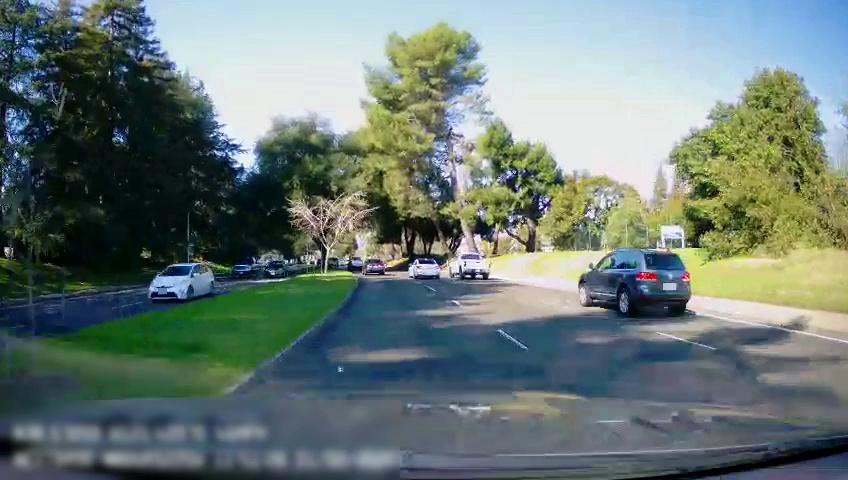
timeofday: Day
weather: Sunny
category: Drivable Space
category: Drivable Space
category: Vehicles | Car
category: Vehicles | SUV
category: Vehicles | Car
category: Vehicles | Car
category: Vehicles | Truck
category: Vehicles | Car
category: Vehicles | SUV
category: Vehicles | Truck
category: Lanes | Current Lane
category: Lanes | Alternate Lane
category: Lanes | Alternate Lane